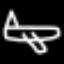
Label: airplane